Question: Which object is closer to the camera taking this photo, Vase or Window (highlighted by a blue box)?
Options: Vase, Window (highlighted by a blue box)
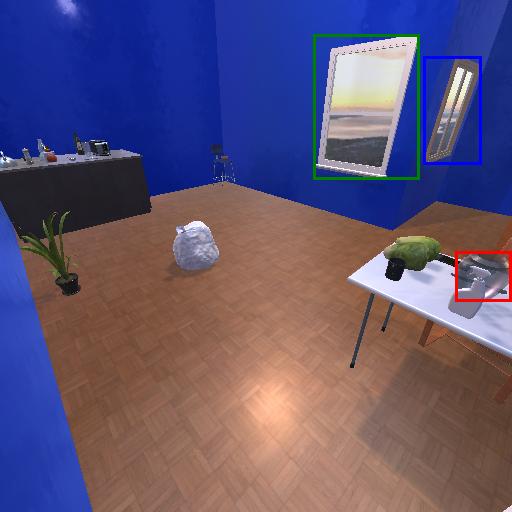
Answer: Vase